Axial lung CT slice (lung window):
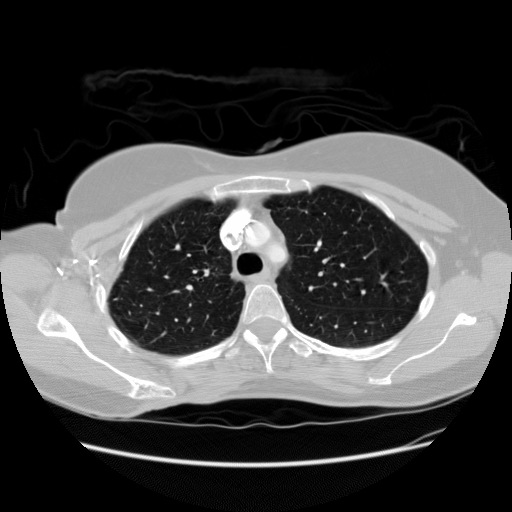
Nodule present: no